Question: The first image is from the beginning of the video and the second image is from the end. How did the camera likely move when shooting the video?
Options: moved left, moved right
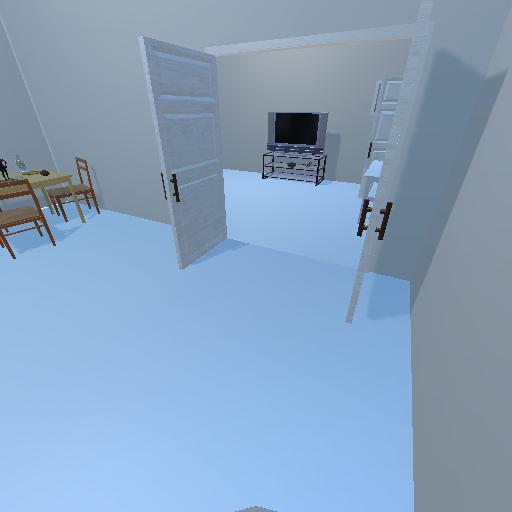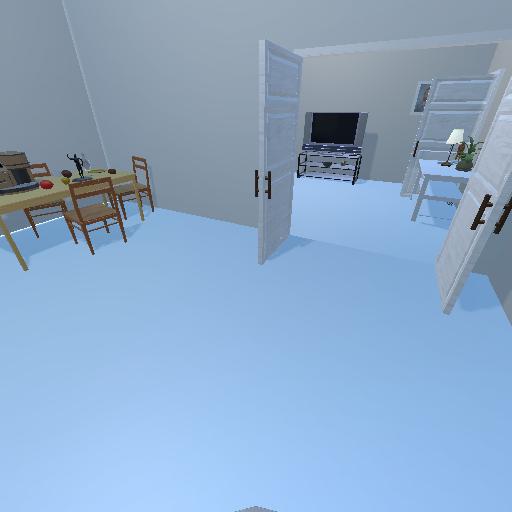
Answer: moved left